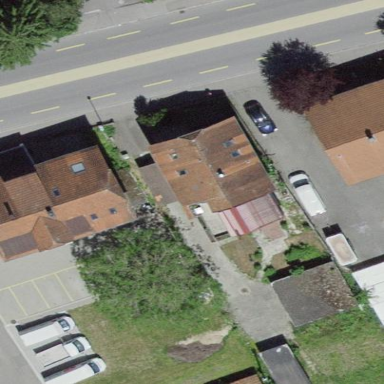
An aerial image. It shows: Residential building.